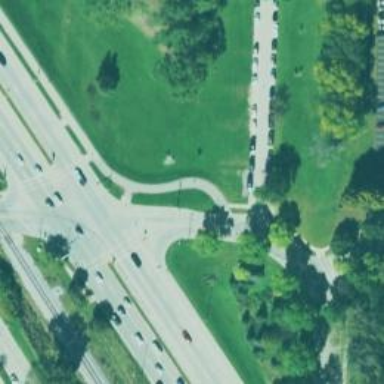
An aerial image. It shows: Trunk link highway.